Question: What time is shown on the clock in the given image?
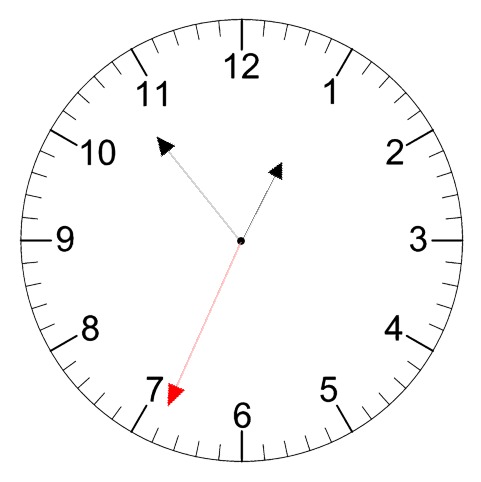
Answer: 12:53:34